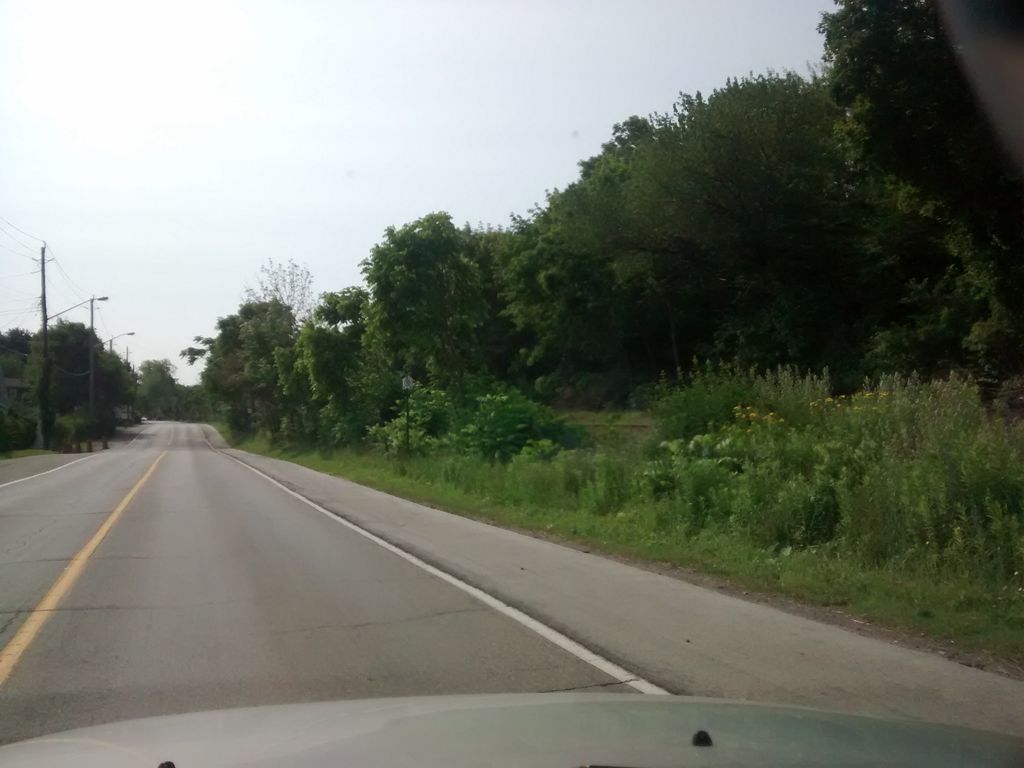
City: hamilton